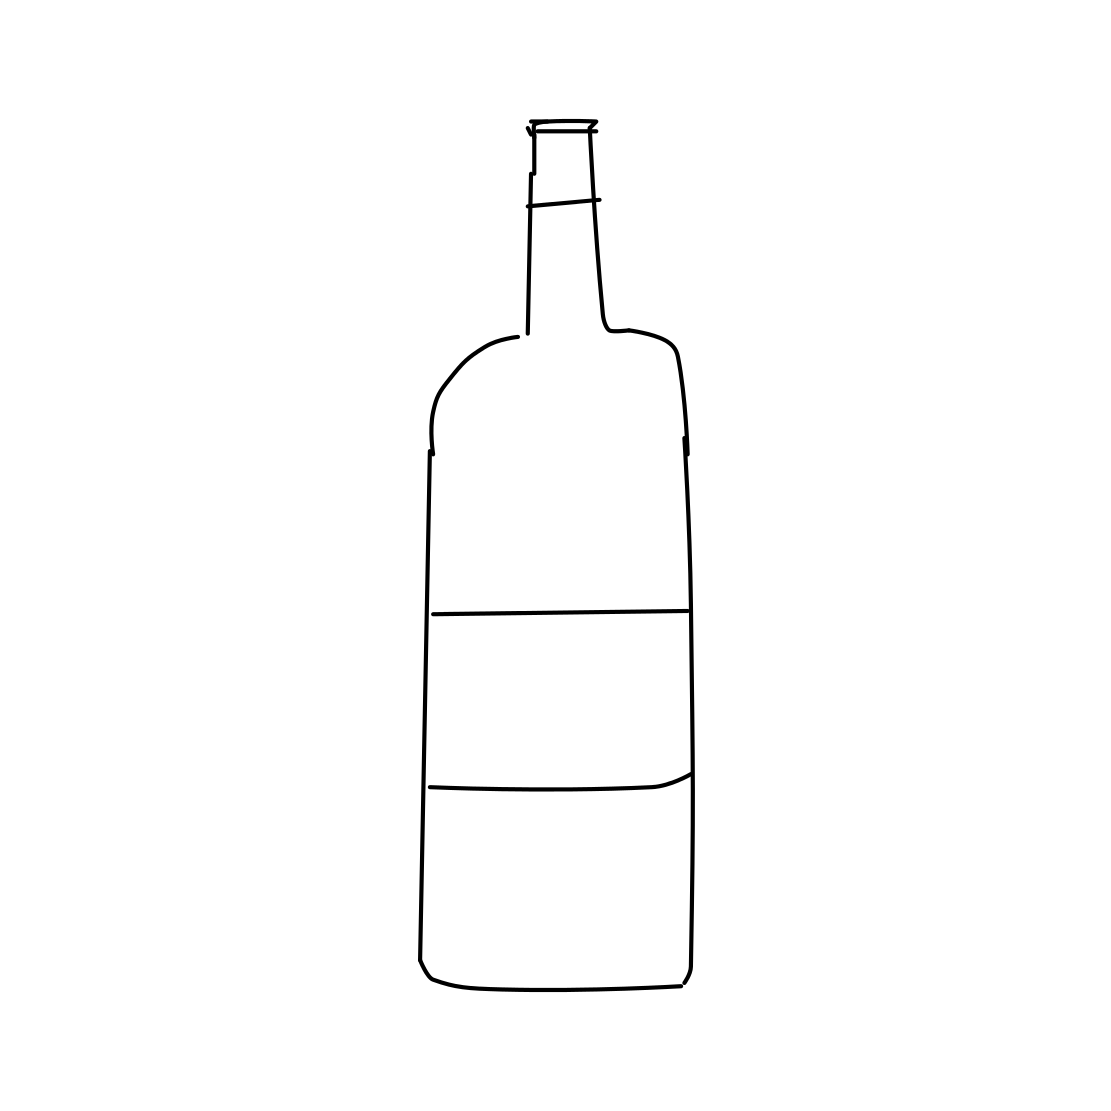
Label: wine-bottle